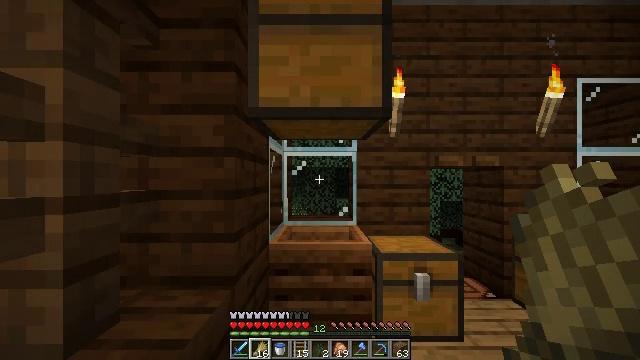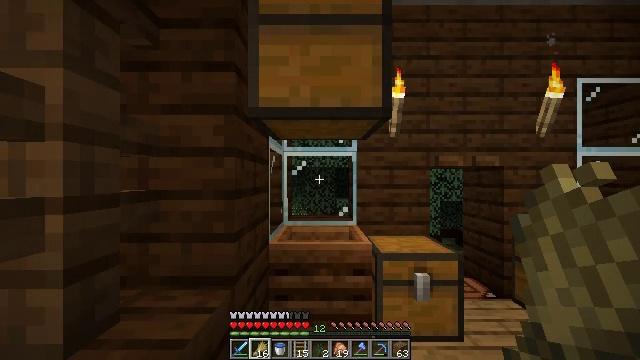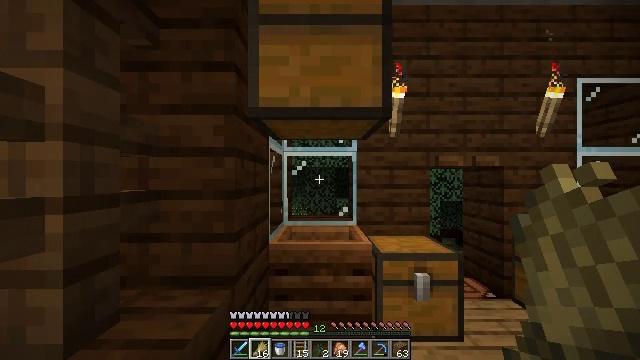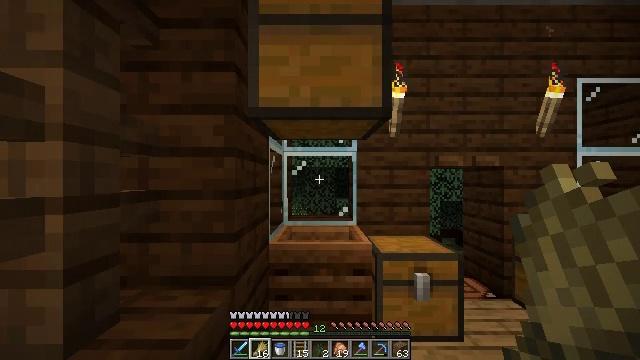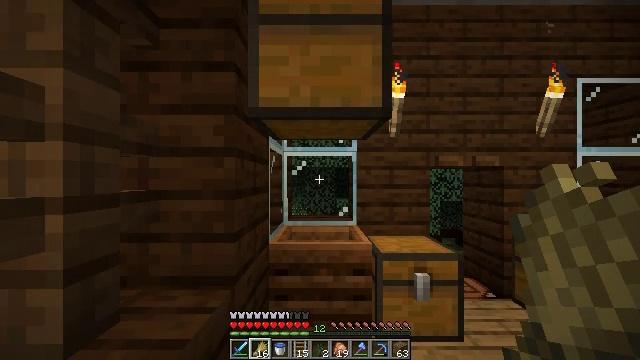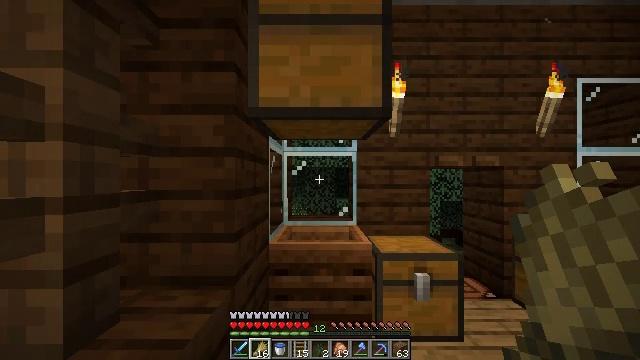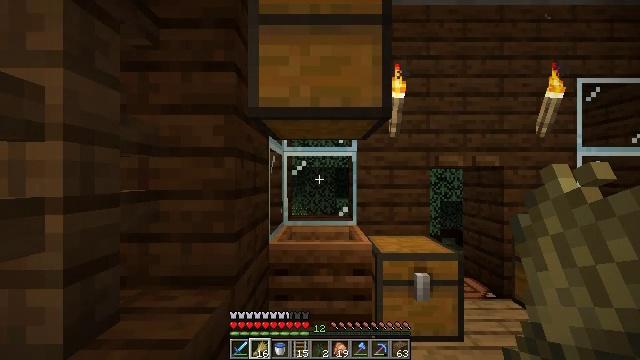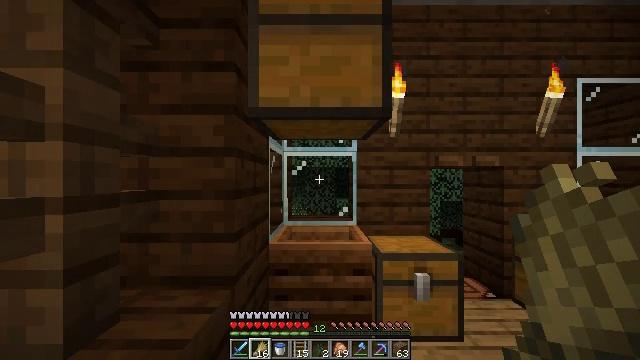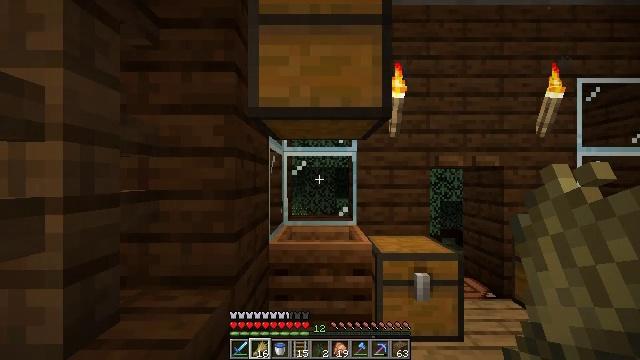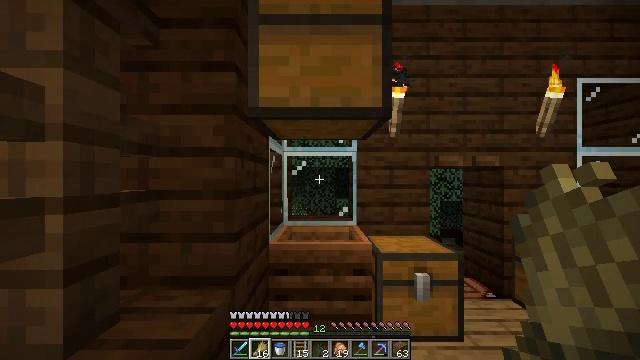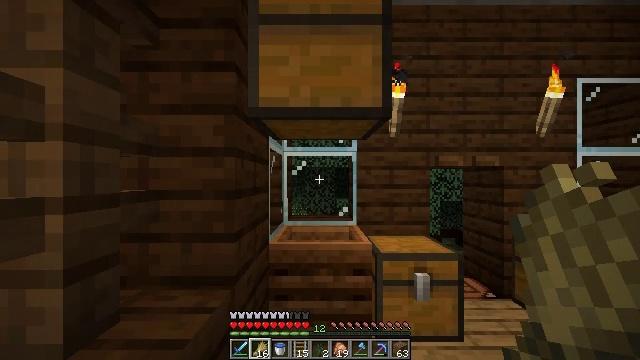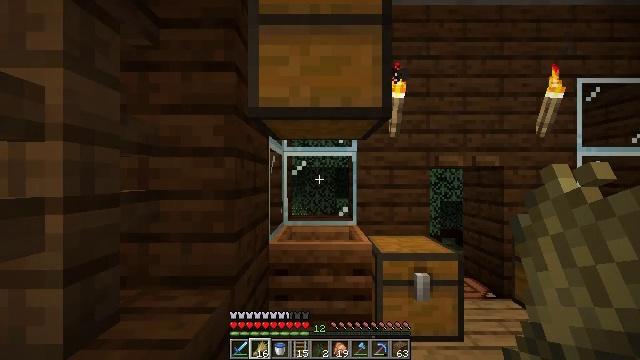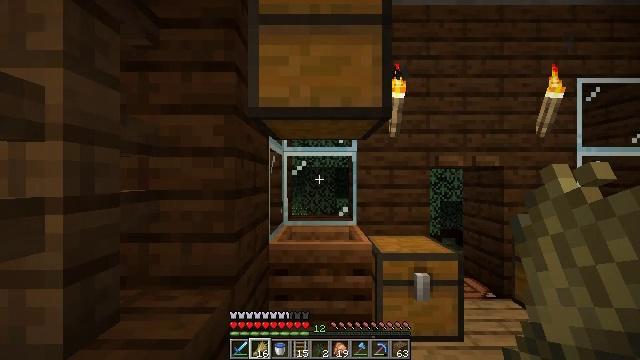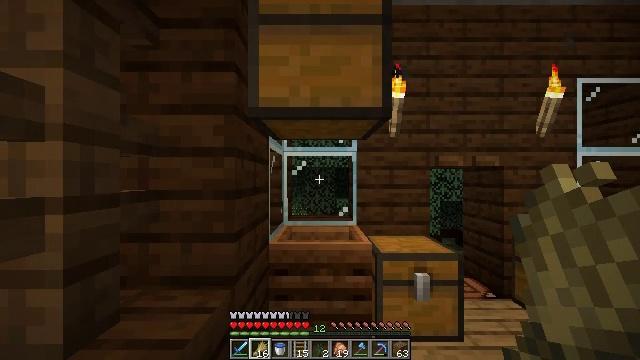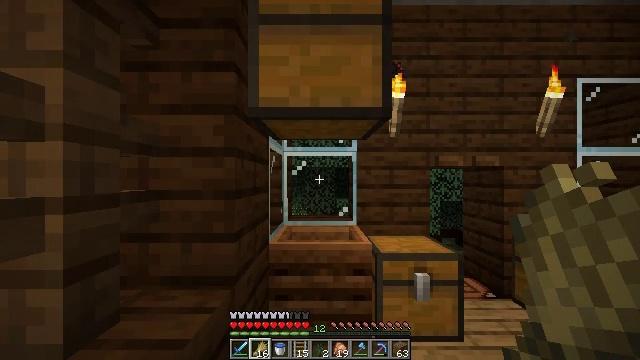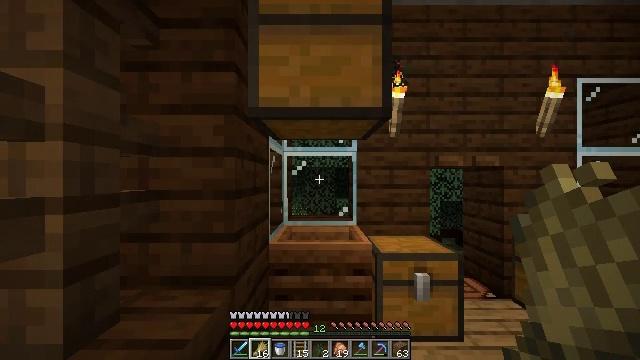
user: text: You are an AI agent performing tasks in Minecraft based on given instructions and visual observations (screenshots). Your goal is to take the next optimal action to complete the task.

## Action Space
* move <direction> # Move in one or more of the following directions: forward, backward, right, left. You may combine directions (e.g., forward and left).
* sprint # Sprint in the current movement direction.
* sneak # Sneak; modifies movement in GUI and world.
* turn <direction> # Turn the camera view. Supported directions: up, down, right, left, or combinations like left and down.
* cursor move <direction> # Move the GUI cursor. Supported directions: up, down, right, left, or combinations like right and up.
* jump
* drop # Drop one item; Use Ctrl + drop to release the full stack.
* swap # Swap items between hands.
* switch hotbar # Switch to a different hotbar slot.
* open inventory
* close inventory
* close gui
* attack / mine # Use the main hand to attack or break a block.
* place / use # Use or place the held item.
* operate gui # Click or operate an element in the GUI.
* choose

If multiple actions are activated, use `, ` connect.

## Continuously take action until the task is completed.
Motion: motion action
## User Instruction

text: Use the crafting table to craft a piston.
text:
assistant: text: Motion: no_op
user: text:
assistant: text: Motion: no_op
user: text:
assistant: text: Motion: no_op
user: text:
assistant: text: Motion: no_op
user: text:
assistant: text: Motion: no_op
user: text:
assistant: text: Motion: no_op
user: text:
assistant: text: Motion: no_op
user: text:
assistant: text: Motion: no_op
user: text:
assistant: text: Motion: no_op
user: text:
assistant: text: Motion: no_op
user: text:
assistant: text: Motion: no_op
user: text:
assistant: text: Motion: no_op
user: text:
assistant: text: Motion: no_op
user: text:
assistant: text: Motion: no_op
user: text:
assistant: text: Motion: no_op
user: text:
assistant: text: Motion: no_op
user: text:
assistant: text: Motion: no_op
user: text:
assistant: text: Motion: no_op
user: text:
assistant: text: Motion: no_op
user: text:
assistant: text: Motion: no_op
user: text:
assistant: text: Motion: no_op
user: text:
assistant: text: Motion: no_op
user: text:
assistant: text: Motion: no_op
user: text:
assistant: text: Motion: no_op
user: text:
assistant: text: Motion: no_op
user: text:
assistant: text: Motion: no_op
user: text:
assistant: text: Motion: no_op
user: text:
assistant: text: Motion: no_op
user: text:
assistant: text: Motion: no_op
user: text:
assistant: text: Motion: no_op